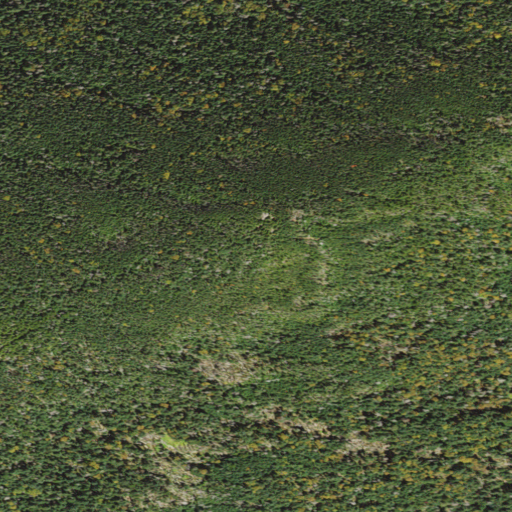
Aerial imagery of mountain in New Hampshire named Sandwich Mountain containing only evergreen forest